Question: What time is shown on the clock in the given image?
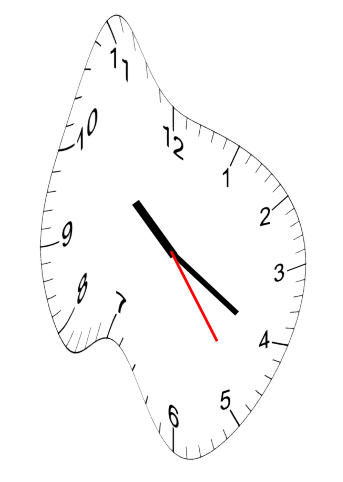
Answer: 10:20:24